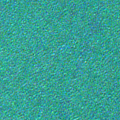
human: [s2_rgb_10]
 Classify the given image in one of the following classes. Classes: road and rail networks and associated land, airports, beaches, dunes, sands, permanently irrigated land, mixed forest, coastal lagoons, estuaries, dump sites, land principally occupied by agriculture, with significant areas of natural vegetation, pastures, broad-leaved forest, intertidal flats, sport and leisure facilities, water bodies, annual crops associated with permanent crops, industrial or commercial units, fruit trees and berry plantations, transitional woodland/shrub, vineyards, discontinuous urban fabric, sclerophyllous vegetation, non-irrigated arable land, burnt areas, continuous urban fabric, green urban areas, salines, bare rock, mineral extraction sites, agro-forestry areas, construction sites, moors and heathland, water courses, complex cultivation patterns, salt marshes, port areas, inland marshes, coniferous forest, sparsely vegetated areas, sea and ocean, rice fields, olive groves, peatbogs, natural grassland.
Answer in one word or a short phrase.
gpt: sea and ocean